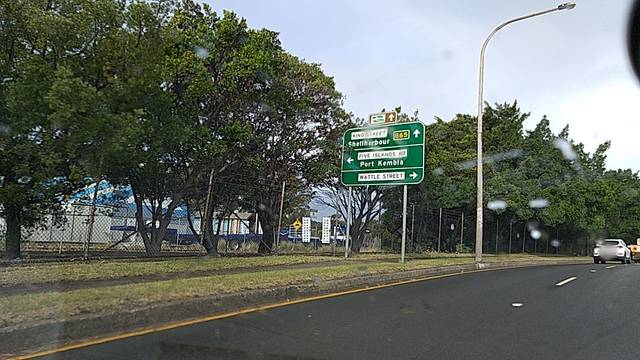
Region: Australia
Coordinates: -34.476, 150.888